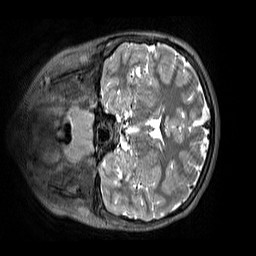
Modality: T2w
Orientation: coronal
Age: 9
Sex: female
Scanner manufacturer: siemens
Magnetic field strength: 3 T
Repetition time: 3.2 s
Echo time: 0.408 s